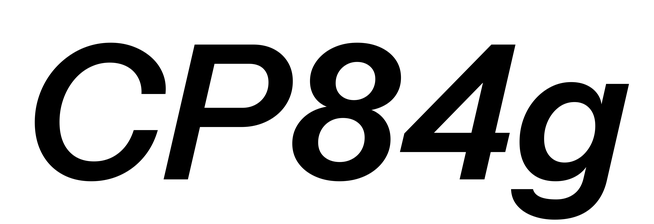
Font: InstrumentSans-Italic_SemiBold_Italic